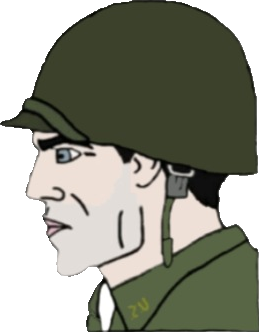
Label: 4_Yes_Chad